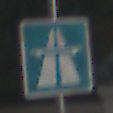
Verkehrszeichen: Autobahn
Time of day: MorningAfternoon
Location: Outdoor (Urban)
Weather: PartlyCloudy
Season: NotSpecified
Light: Natural